Brain MRI, t2w sequence, axial 2D slice.
Patient: age 43, sex F, weight 95 kg, height 1.95 m
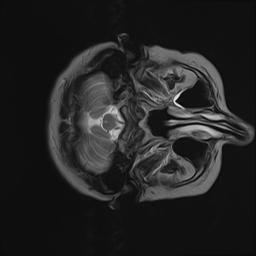